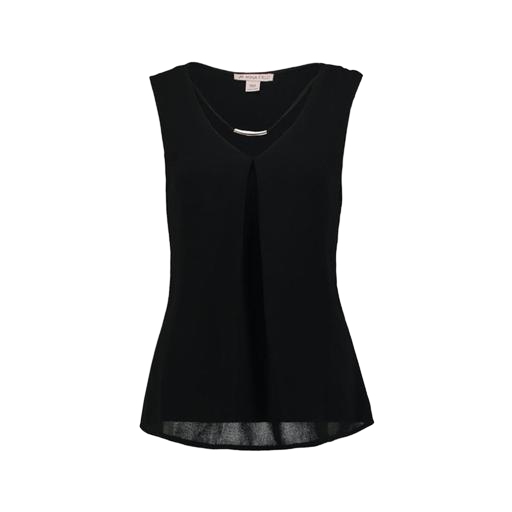
black pleat front v-neck sleeveless blouse, black sleeveless pleat back top, black v-neck top only macy, white background